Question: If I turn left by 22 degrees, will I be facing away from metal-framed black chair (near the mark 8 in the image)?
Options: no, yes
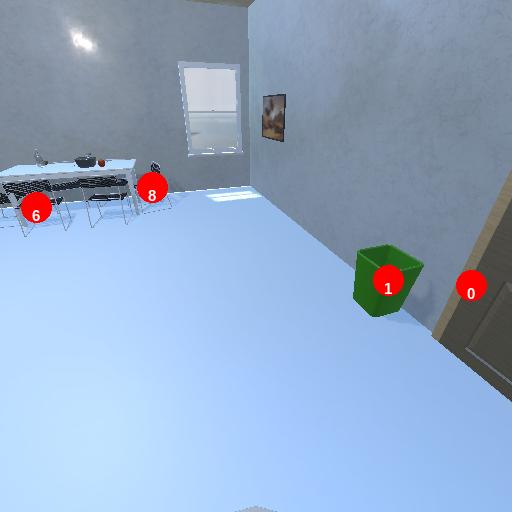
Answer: no